Question: Trying to implement font awesome into a web project, but the output is a 1px solid border rectangle. I am using Sass with Codekit and I have checked my paths accordingly. see below
'''
@import 'base/font-awesome/font-awesome.scss';
'''
'''
$fa-font-path: "../font-awesome/fonts" !default;
'''

'''
@font-face {
font-family: 'FontAwesome';
src: url("font-awesome/fonts/fontawesome-webfont.eot?v=4.2.0");
src: url("font-awesome/fonts/fontawesome-webfont.eot?#iefix&v=4.2.0") format("embedded-opentype"),
url("font-awesome/fonts/fontawesome-webfont.woff?v=4.2.0") format("woff"),
url("font-awesome/fonts/fontawesome-webfont.ttf?v=4.2.0") format("truetype"),
url("font-awesome/fonts/fontawesome-webfont.svg?v=4.2.0#fontawesomeregular") format("svg");
font-weight: normal;
font-style: normal;
}
'''
'''
<i class="fa-twitter"></i>
'''
What am I doing wrong? I have checked the docs and have looked at other solutions on stackoverflow but it doesn't seem to be working. Thanks
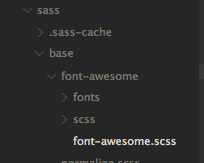
Answer: You are missing the fa class, so the font-awesome font is not being actually used but other one. Do it like this:
'''
<i class="fa fa-twitter"></i>
'''